Question: i have a multi line form and in one of the lines i want to group two input and a button horizontally using bootstrap. <URL>
'''
<form>
<div class="form-group">
<lable>first :</lable>
<div class="input-group">
<input type="text" class="form-control" value="123" style="width:50px;"/> <span class="input-group-btn"
style="width:0px;"></span>
<input type="text" class="form-control" value="test2" disabled/>
</div>
</div>
<div class="form-group">
<lable>second :</lable>
<div class="input-group">
<input type="text" class="form-control" value="123" style="width:50px;"/> <span class="input-group-btn"
style="width:0px;"></span>
<input type="text" class="form-control" value="test2" disabled/> <span class="input-group-btn">
<button class="btn btn-primary" type="button">...</button>
</span>
</div>
</div>
'''
the problem is white space between inputs :

how to align inputs and button side by side without space?
I don't want the second input that has value of 'test2' to be fixed width.but the first input and button with fixed width.
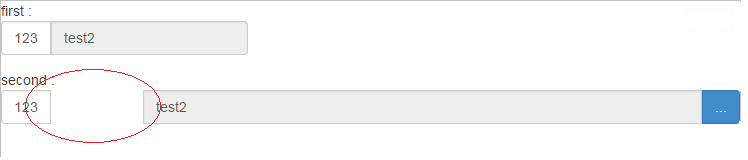
Answer: Try with this
'''
<div class="form-wrapper">
<form class="form-inline" role="form">
<div class="form-group fixed-width-group">
<input type="email" class="form-control fixed-width-input" id="ejemplo_email_2" placeholder="123">
</div>
<div class="form-group fluid-width-group">
<input type="password" class="form-control fluid-width-input" id="ejemplo_password_2" placeholder="Test2">
</div>
<button type="submit" class="btn my-btn">...</button>
</form>
</div>
.form-wrapper {
text-align: center;
padding: 20px;
}
.form-inline {
height: 34px;
}
.form-inline .form-control {
width: 100%;
}
.form-inline .form-group {
margin-bottom: 0;
float: left;
}
.form-inline .fixed-width-group {
width: 100px;
border-radius: 4px 0 0 4px;
.form-inline .fluid-width-group {
width: calc(100% - 200px);
border-radius: 0;
}
.form-inline .fixed-width-input {
border-radius: 4px 0 0 4px;
}
.form-inline .fluid-width-input {
border-radius: 0;
}
.my-btn {
text-transform: uppercase;
height: 100%;
border-radius: 0 4px 4px 0;
background-color: #35bfd1;
float: right;
color: #fff;
padding: 5px 15px;
width: 100px;
}
.my-btn:hover {
color: #fff;
background-color: #31b0d5;
}
.fluid-width-input {
border-radius: 0;
}
'''
<URL>.
Also look at this answer, maybe you find it is useful:
<URL>